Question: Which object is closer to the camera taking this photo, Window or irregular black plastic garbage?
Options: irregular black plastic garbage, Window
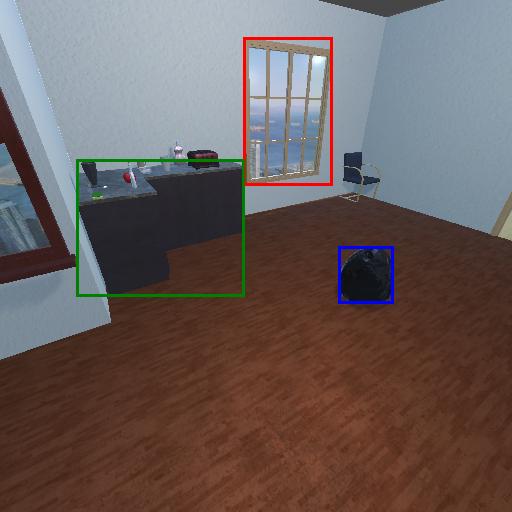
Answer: irregular black plastic garbage